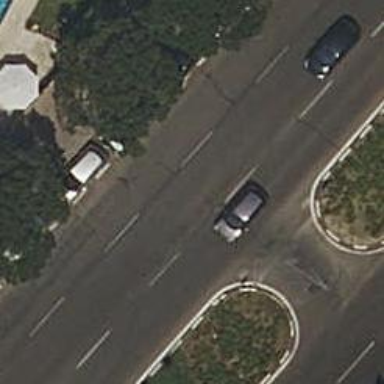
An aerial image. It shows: Primary road with asphalt surface.